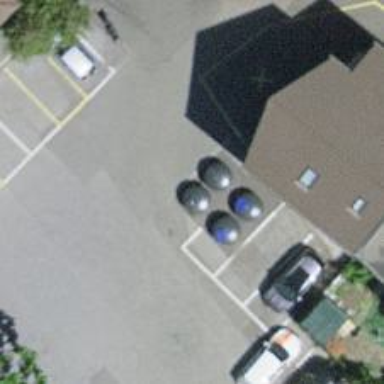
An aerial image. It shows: Recycling container for recycling.